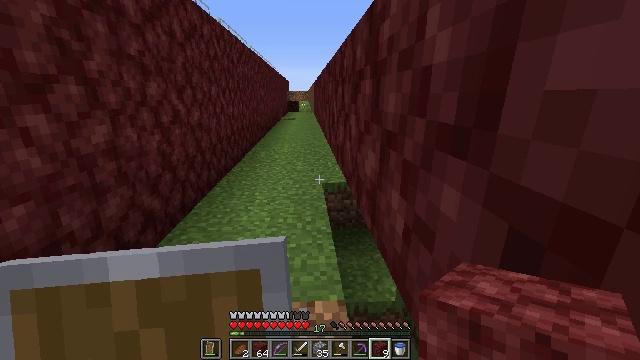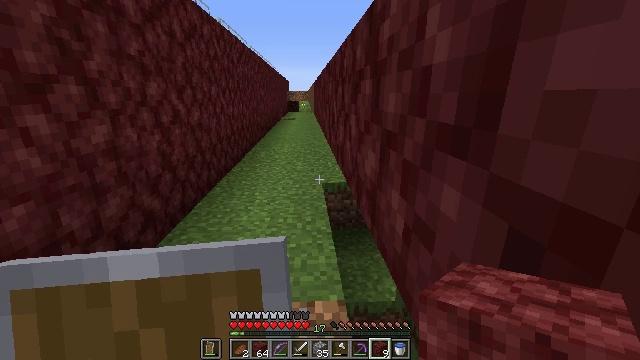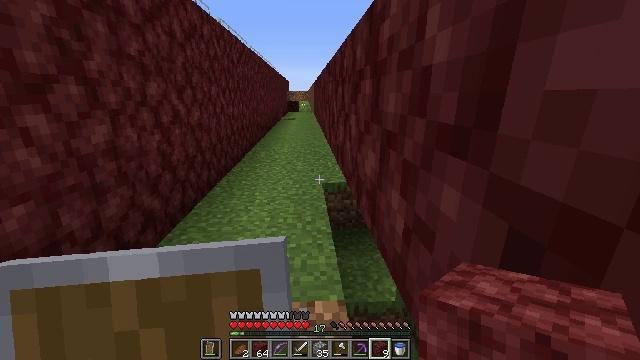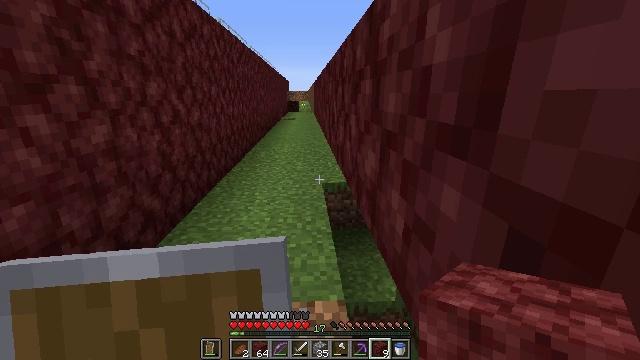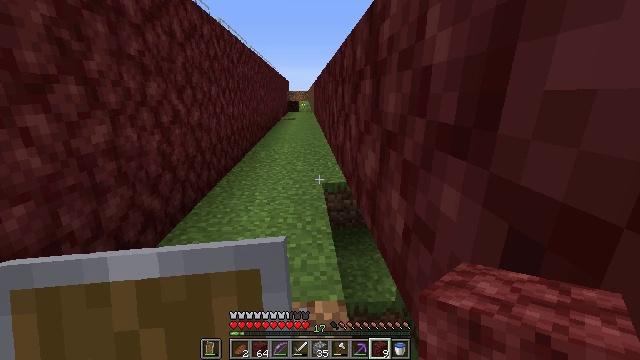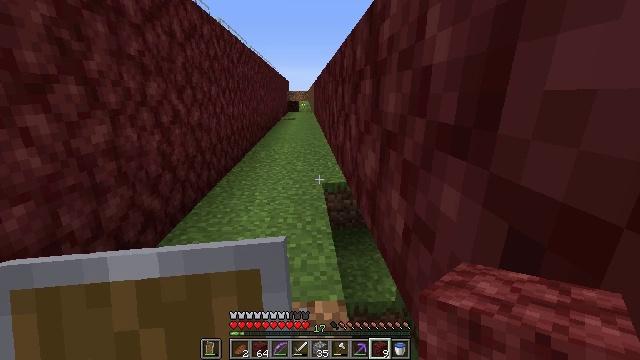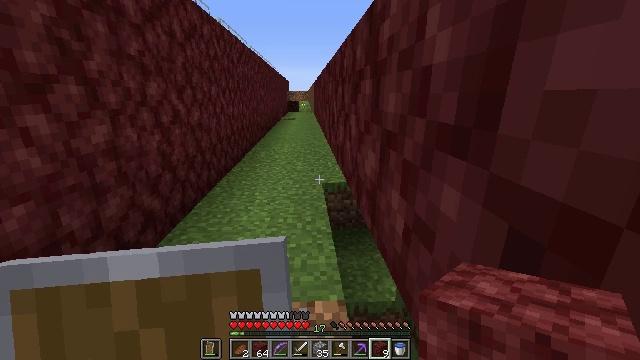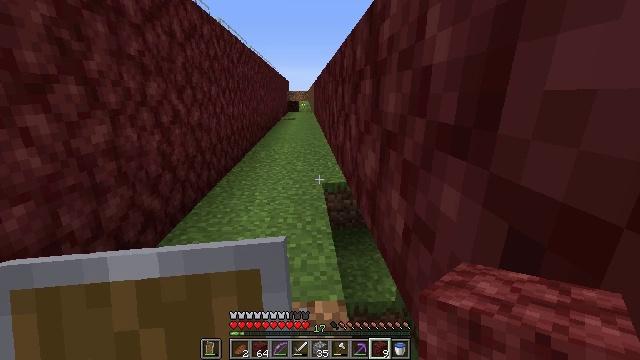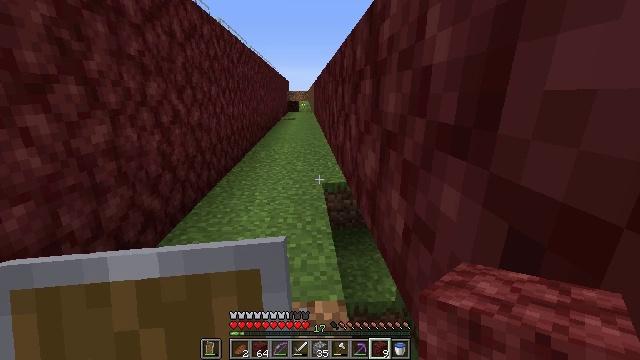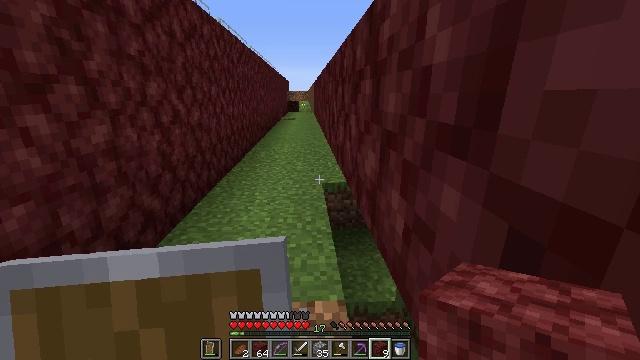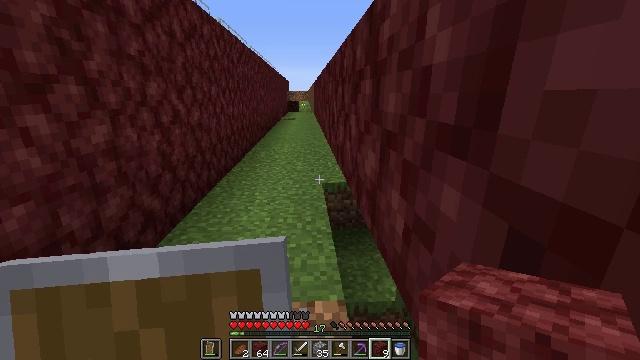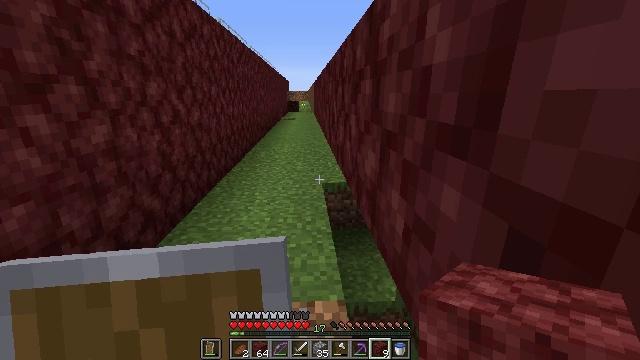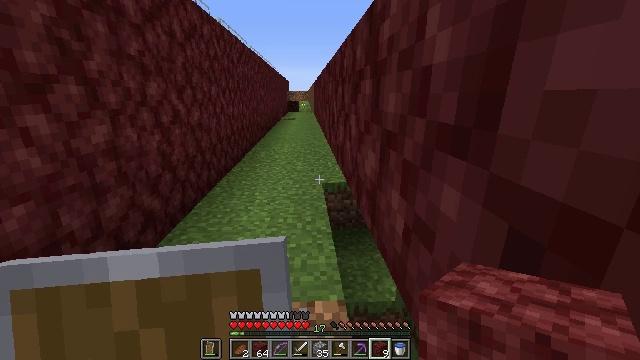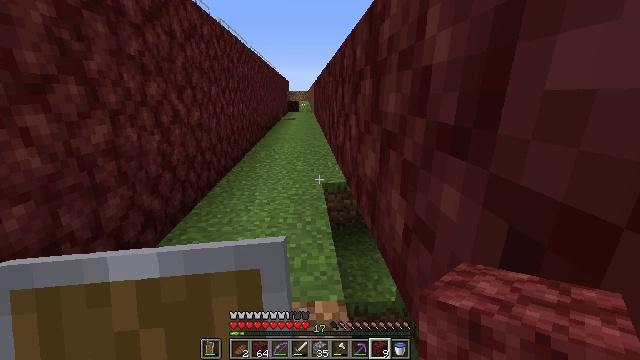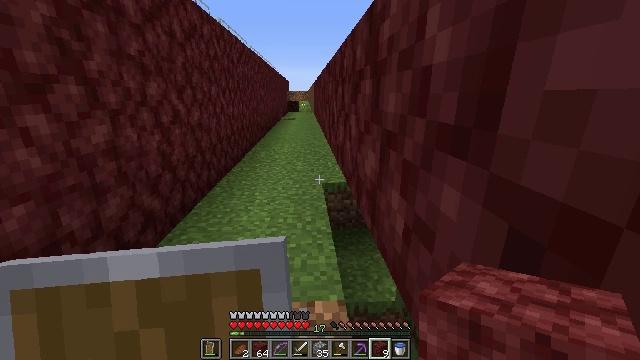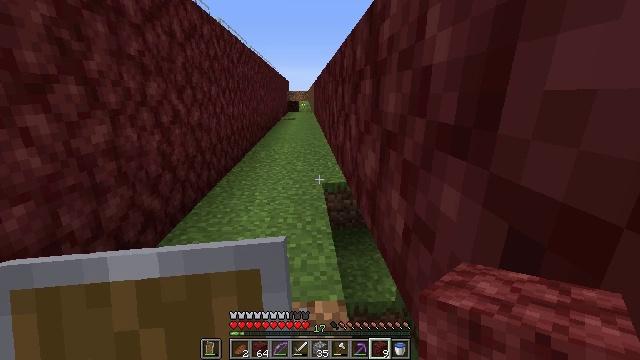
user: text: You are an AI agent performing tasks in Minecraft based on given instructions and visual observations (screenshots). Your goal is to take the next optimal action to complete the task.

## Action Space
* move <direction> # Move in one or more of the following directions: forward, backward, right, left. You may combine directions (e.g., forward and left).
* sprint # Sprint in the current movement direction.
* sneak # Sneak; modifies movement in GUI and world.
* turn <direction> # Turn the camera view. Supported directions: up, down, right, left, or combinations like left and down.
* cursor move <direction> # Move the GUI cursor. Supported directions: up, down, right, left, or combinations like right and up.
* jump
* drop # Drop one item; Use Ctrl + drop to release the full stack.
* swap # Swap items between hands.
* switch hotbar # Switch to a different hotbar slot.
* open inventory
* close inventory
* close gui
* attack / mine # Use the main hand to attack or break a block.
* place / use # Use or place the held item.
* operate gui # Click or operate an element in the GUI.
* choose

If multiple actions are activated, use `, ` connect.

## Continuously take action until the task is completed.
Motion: motion action
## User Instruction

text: Dig up potatoes from the soil.
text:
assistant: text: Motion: no_op
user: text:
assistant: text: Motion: no_op
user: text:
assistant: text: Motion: no_op
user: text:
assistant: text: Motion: no_op
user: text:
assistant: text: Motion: no_op
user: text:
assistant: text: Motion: no_op
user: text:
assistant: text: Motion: no_op
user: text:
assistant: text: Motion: no_op
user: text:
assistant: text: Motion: no_op
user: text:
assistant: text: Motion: no_op
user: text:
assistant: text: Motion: no_op
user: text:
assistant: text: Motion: no_op
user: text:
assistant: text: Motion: no_op
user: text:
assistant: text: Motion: no_op
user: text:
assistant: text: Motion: no_op
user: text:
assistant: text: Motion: no_op
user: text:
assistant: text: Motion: no_op
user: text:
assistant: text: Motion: no_op
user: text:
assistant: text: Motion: no_op
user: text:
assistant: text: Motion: no_op
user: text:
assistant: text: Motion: no_op
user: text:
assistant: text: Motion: no_op
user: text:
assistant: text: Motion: no_op
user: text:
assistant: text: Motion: no_op
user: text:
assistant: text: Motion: no_op
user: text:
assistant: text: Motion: no_op
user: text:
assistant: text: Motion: no_op
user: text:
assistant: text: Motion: no_op
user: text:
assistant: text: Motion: no_op
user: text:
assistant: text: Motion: no_op